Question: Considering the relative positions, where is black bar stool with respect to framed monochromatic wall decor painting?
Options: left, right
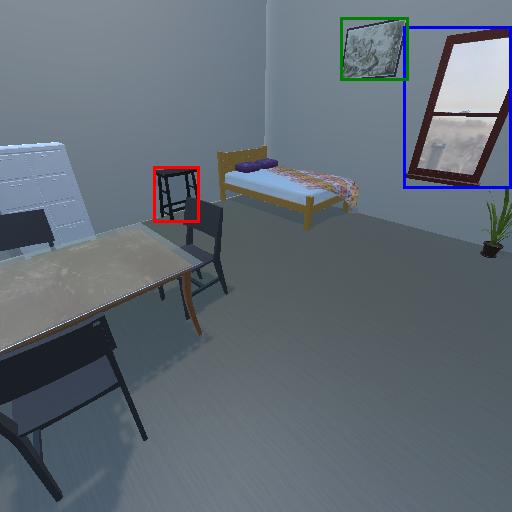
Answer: left